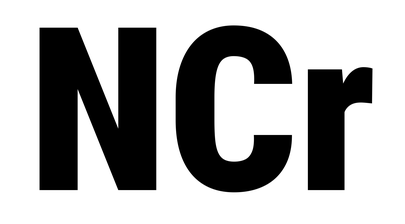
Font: Roboto_Condensed_Black